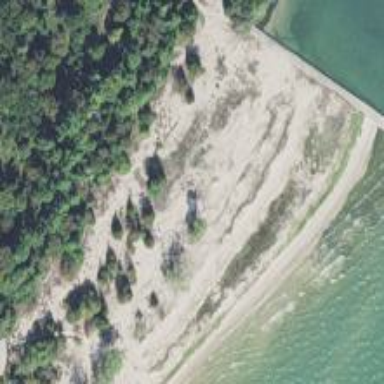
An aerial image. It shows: Sandy beach with natural surroundings.